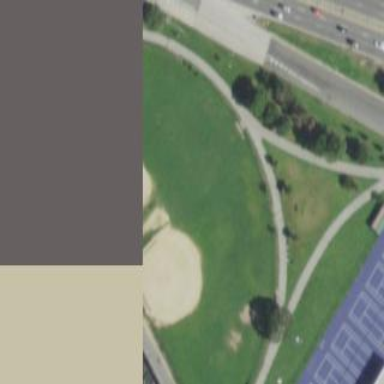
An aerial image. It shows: Grassy baseball pitch for leisure sports.